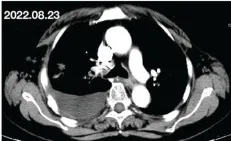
Changes in target lesion during treatment. (D-F) CT scan after 2 cycles of treatment.
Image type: radiology (ct)